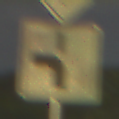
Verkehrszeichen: VerlaufVorfahrtsstrasse5
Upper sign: Vorfahrtsstrasse
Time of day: Night
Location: Outdoor (Urban)
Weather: PartlyCloudy
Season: NotSpecified
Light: Artificial